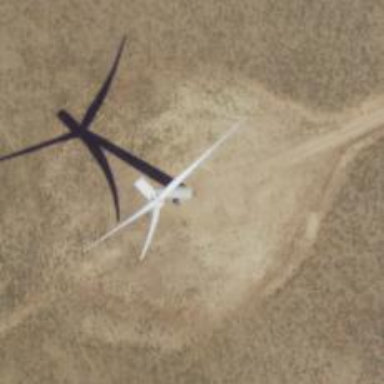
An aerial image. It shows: Wind generator powered by horizontal axis wind turbine.